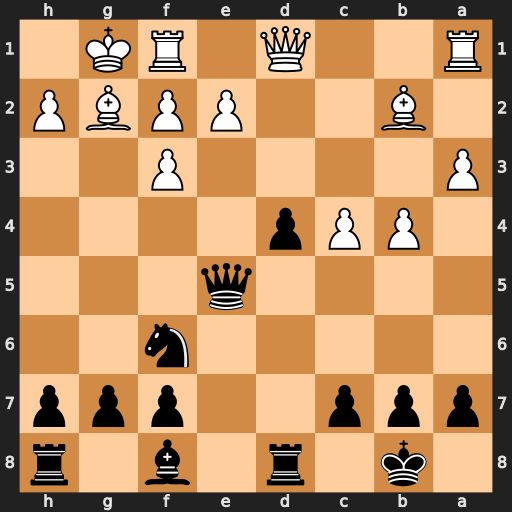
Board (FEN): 1k1r1b1r/ppp2ppp/5n2/4q3/1PPp4/P4P2/1B2PPBP/R2Q1RK1
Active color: b
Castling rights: -
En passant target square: -
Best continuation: Bd6 f4 Qxf4